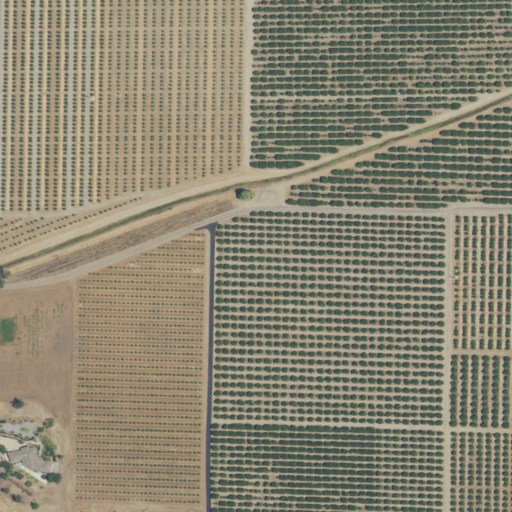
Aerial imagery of valley in California named Venice Cove containing cultivated crops, low intensity development, open development, and grassland